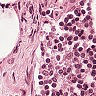
Metastatic tissue present: no